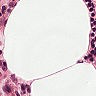
Metastatic tissue present: no